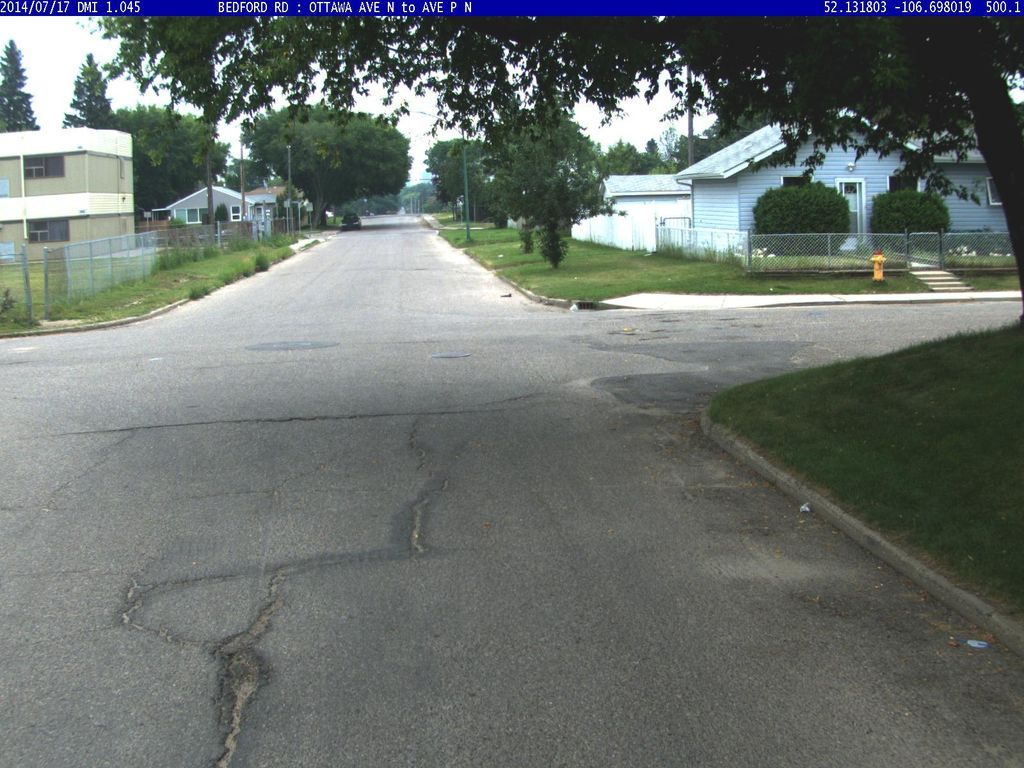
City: saskatoon